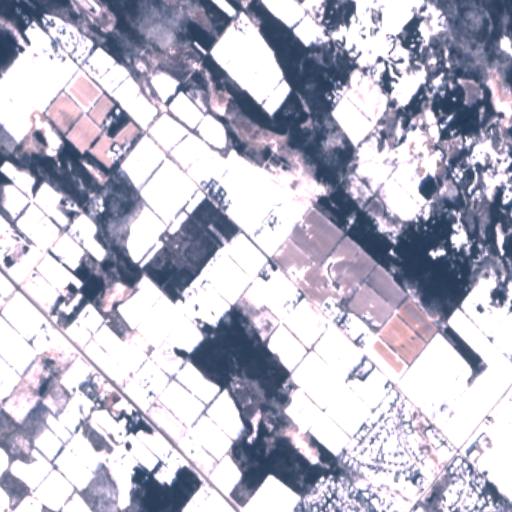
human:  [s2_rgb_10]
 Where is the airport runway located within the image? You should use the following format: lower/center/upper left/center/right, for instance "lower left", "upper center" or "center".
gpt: The airport runway is located in the upper center of the image.
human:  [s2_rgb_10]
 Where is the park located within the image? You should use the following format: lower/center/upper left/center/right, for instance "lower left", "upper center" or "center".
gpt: The park is located in the lower right of the image.
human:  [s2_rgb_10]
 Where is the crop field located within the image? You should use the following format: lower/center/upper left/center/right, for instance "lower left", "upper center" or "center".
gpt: There is no crop field in the image.